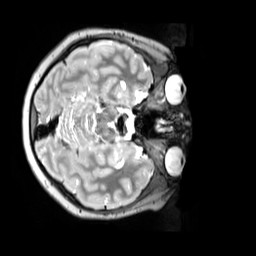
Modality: T2w
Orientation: axial
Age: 12
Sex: male
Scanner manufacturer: siemens
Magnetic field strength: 3 T
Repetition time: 3.2 s
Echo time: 0.408 s